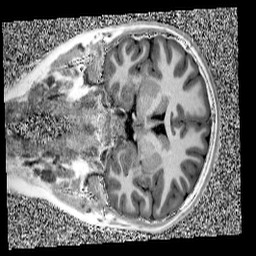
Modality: UNIT1
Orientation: coronal
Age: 11
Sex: female
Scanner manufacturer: siemens
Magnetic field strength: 3 T
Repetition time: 4 s
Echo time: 0.00299 s